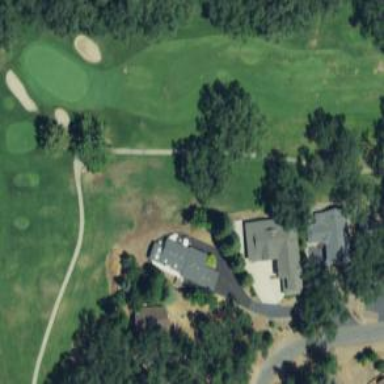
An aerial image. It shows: Service road used as golf cart path.